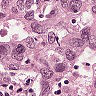
Metastatic tissue present: yes